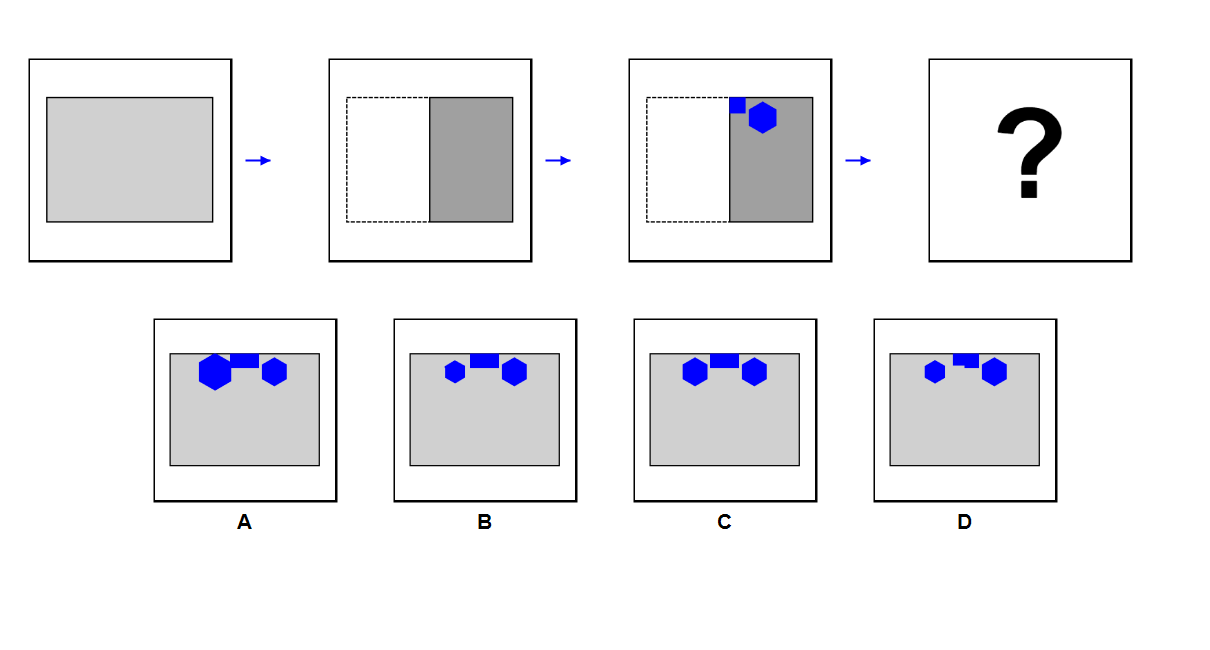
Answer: C